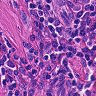
Metastatic tissue present: no